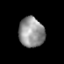
Tissue: prostate
Cell type: Myeloid cells
Senescence score: 0.7317
Nuclear area (px): 747
Mean DAPI intensity: 146.89